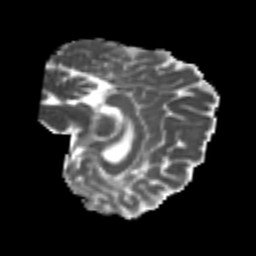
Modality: MD
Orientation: sagittal
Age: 24
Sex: female
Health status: healthy
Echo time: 0.074 s